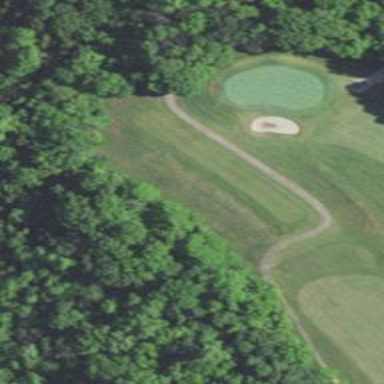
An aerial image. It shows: Golf tee on grassy land.